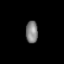
Tissue: lung
Cell type: Epithelial cells
Senescence score: 0.2105
Nuclear area (px): 263
Mean DAPI intensity: 129.7